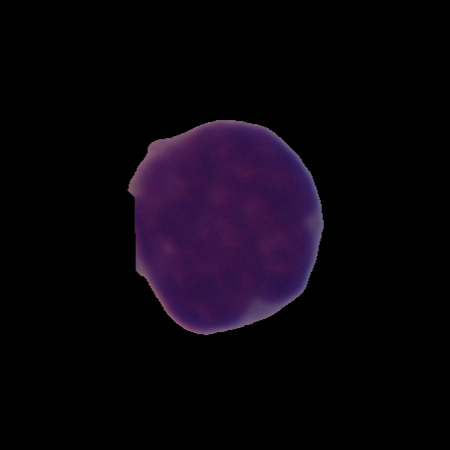
Label: cancer